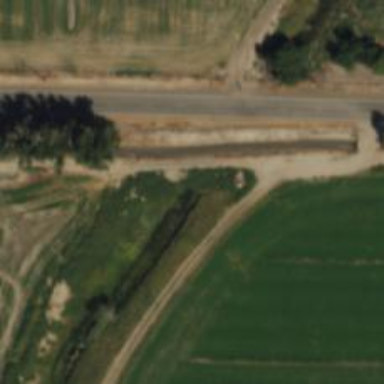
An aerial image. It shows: Culvert tunnel.